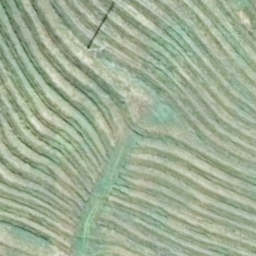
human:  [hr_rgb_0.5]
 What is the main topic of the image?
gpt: farmland